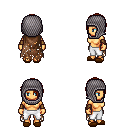
a pixel art fantasy rpg character, female body template, human, tanned skin, brown tattered cape, white pants, brunette bangs hairstyle, chain hood, leather bracers, brown slippers, four views (front, back, left, right), 2x2 character sprite sheet, small pixel art, hard edges, no anti-aliasing